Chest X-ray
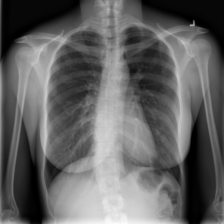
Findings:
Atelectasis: negative
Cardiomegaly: negative
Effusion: negative
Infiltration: positive
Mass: negative
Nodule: negative
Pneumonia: negative
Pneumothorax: negative
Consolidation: negative
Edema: negative
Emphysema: negative
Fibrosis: negative
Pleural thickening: negative
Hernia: negative